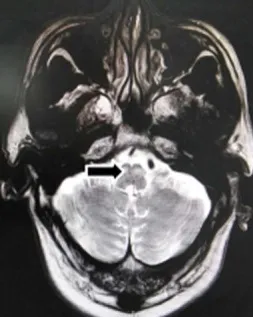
1.5T Brain MRI, axial T2-weighted images.
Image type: radiology (mri)